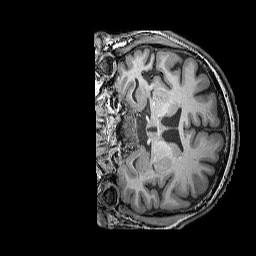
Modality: T1w
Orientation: coronal
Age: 47
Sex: male
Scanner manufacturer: siemens
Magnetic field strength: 3 T
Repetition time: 2.25 s
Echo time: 0.00415 s